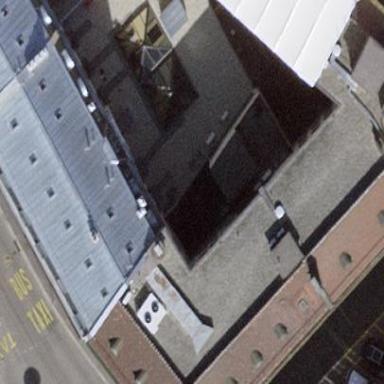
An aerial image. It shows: Building with apartments featuring unique double saltbox roof shape.